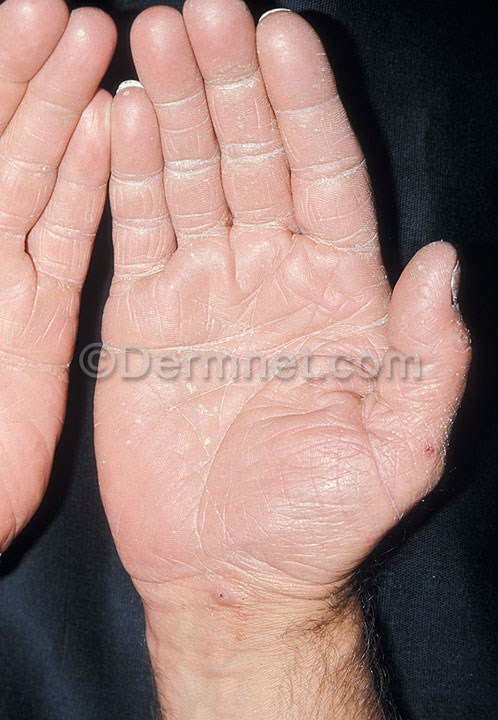
Disease: Tinea Ringworm Candidiasis and other Fungal Infections